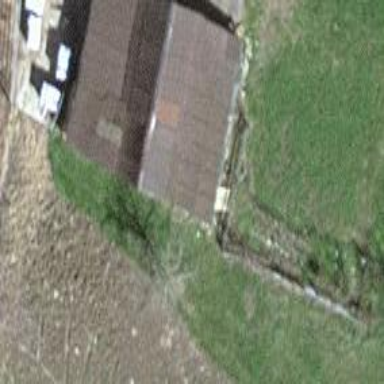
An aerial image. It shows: Rural barn.